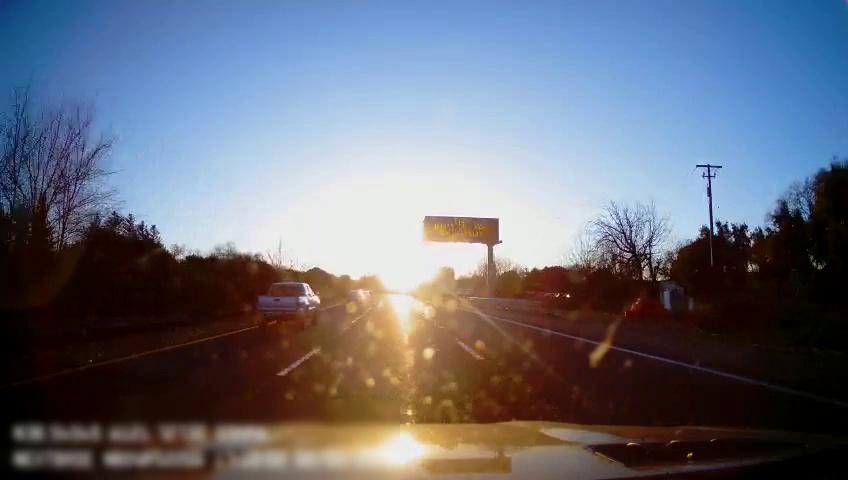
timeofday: Day
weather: Sunny
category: Drivable Space
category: Vehicles | SUV
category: Vehicles | Truck
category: Lanes | Alternate Lane
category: Lanes | Current Lane
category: Lanes | Current Lane
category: Lanes | Alternate Lane
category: Traffic | Signs